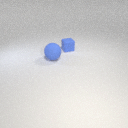
large blue rubber sphere to the left of small blue rubber cube